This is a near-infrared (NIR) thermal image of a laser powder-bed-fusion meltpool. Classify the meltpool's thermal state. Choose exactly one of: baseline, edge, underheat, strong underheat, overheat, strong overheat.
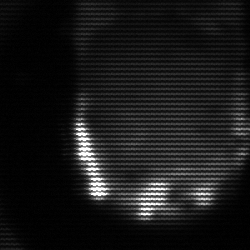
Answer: baseline